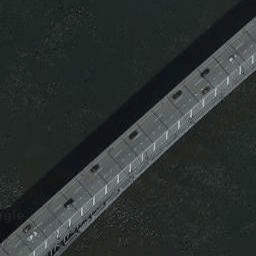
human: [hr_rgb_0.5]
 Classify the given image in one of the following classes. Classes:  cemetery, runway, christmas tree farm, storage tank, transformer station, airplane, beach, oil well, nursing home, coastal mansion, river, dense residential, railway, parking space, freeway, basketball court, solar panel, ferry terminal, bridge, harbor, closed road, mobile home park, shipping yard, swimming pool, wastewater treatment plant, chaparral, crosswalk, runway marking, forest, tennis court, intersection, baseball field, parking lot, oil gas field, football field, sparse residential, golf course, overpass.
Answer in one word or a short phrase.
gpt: bridge